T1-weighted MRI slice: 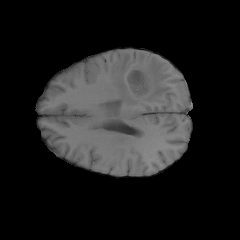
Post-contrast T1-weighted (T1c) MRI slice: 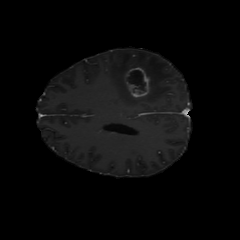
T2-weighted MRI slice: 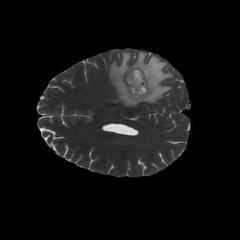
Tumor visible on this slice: yes